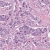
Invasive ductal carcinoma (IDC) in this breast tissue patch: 1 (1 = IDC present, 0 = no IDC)